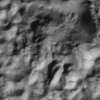
Atmospheric dust classification: not_dusty